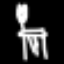
Label: chair